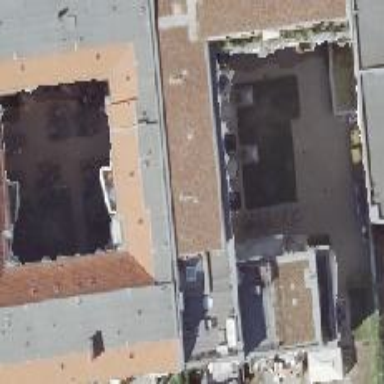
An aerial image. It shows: Building consisting of apartments with double saltbox roof shape.